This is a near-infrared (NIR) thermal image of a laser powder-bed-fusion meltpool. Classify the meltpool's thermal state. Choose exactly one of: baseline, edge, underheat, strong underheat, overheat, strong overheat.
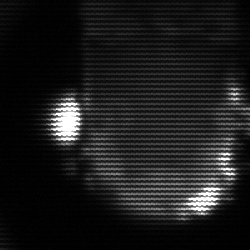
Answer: baseline